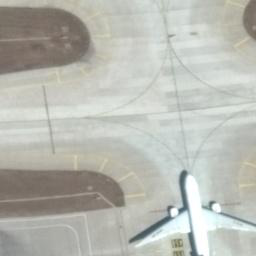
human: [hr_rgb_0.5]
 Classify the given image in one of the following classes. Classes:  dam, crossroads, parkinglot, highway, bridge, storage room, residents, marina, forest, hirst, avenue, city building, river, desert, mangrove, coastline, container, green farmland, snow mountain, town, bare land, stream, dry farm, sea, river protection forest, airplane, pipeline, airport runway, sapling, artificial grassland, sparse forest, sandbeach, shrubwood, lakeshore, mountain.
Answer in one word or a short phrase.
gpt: airplane